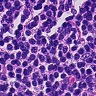
Metastatic tissue present: no